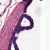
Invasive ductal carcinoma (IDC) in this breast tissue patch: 0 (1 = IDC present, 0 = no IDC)